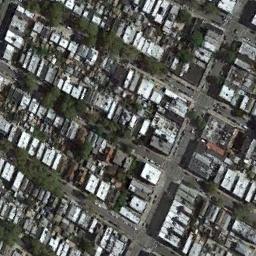
Label: residential